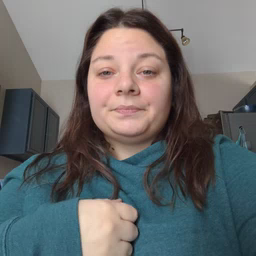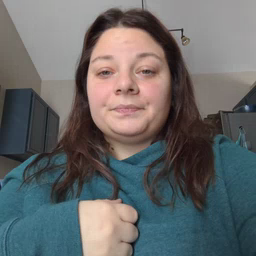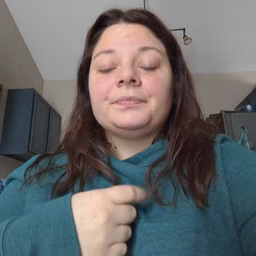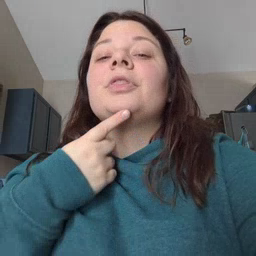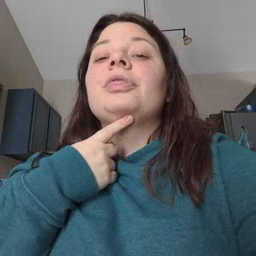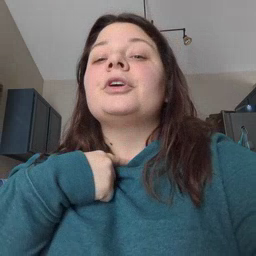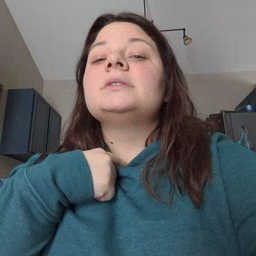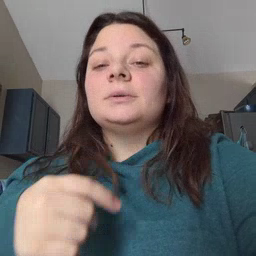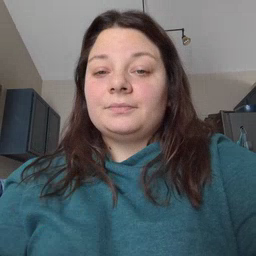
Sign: thirsty